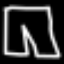
Label: pants